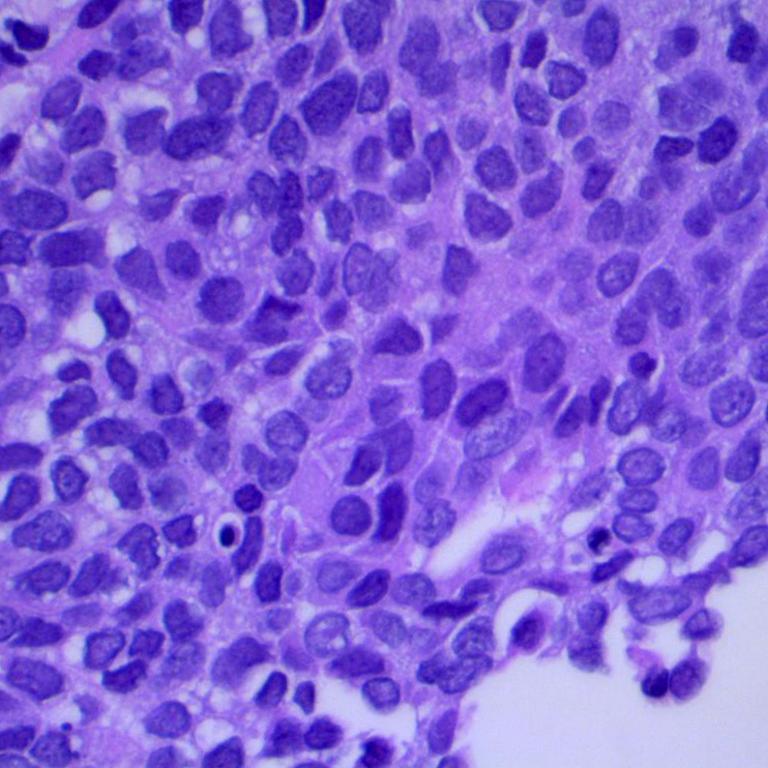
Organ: lung
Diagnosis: squamous carcinomas